Field crop: maize
Growth stage: 2
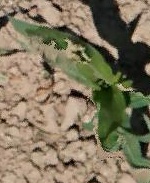
Species: maize